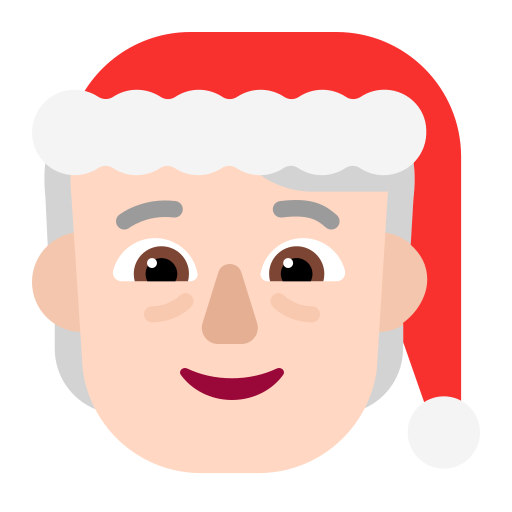
mx claus flat light